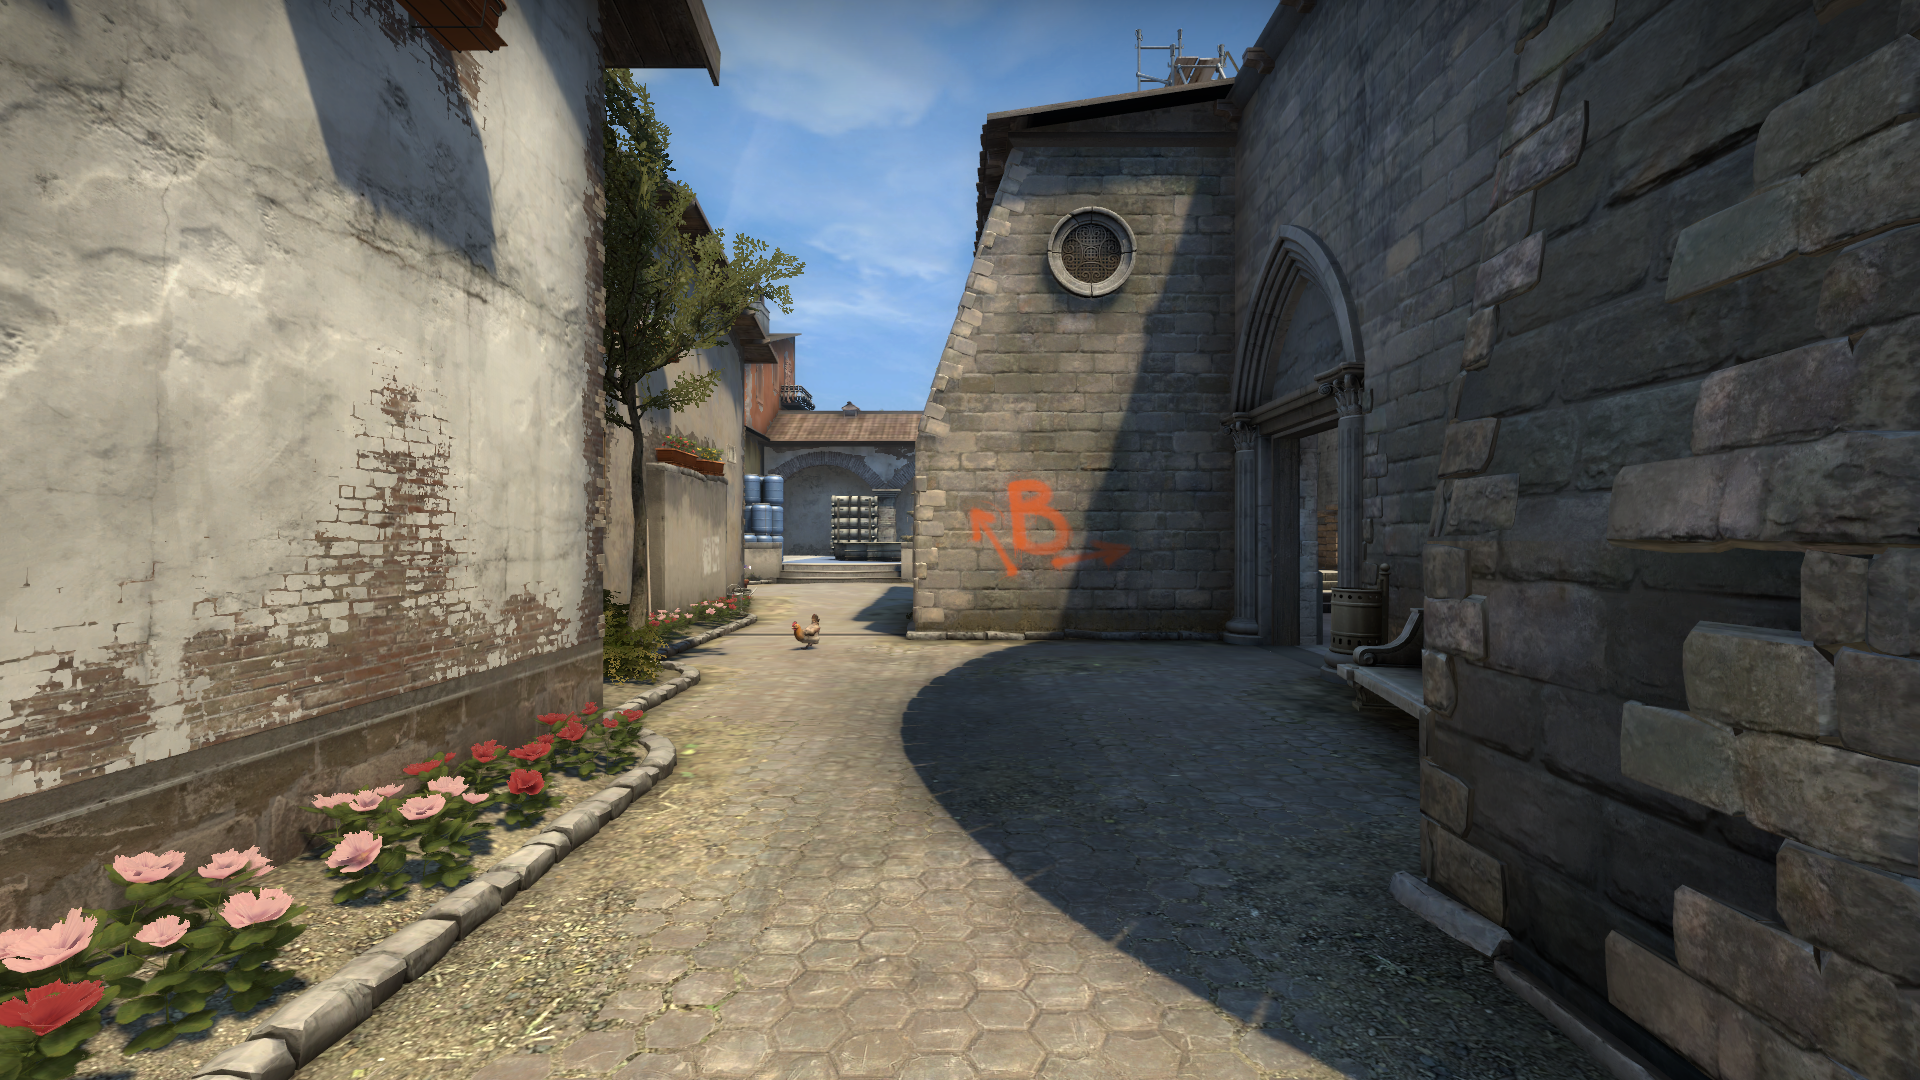
Map: de_inferno